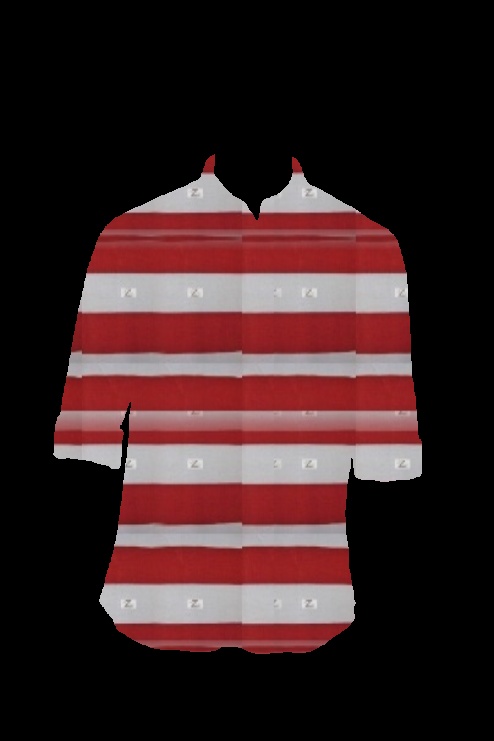
red white american flag tee